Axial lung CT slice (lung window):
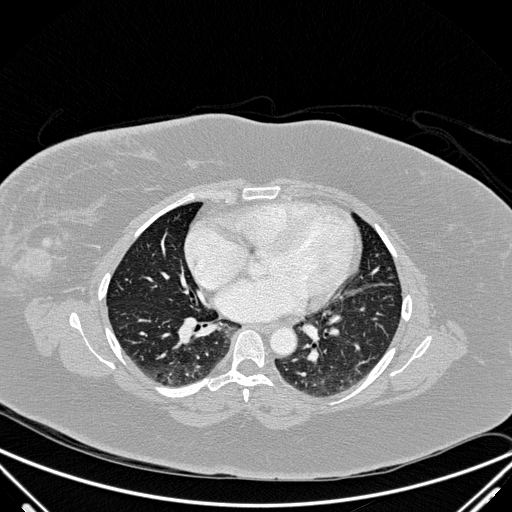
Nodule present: no